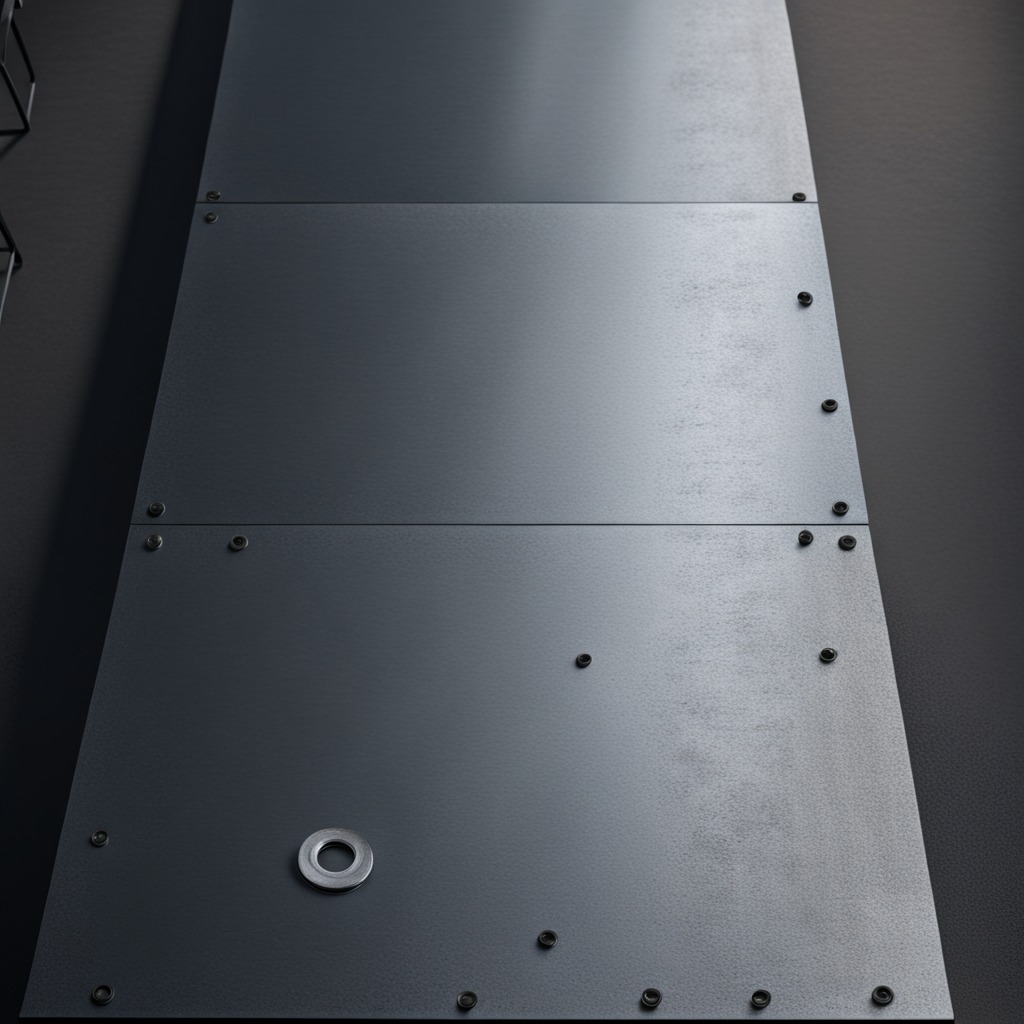
A flat metal washer lies on the cold steel table in a mining workshop.